Question: i want to find DOM element id/value by its offset. may be the picture explain exactly. i have a div that appoint ranges of value. and buttons that change values but ranges div is fix. now i want to find the ranges value after buttons event.

'''
this my html code.
<div ng-app='myApp' ng-controller="Slider" id="slider">
<li class="year ruler" ng-attr-id="{{y.year}}" ng-repeat="y in years" style="top: {{y.top}}px">{{y.year}}<label class="index"> -</label></li>
<div id="ranges" class="ranges"></div>
<div class="panel">
<button ng-click="up()">up</button>
<button ng-click="down()">down</button><br>
<button ng-click="zoomOut()">+</button>
<button ng-click="zoomIn()">-</button>
</div>
'''
i use this code to find value but alert undefined
'''
var dom= $(document.body).find('[offsetTop = '+80+']');
alert($(dom).attr('id'));
'''
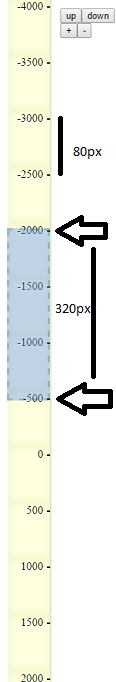
Answer: You can use the jQuery's filter function to filter elements based on their offset
'''
function getElementByTopOffset(selector, offset){
return $(selector).filter(function( index, elem) {
return $(elem).offset().top == offset;
});
}
'''
Also if you fancy doing in completely vanilla here could be a solution:
'''
function getElementByTopOffset(selector, offset){
return [].filter.call(document.querySelectorAll(selector), function(elem) {
return elem.offsetTop == offset
});
}
'''